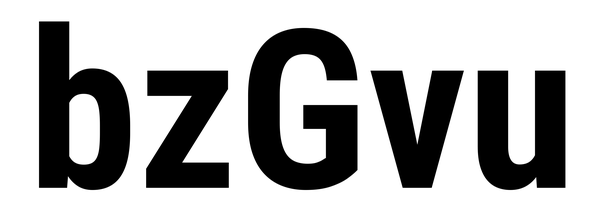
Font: Roboto_Condensed_Bold